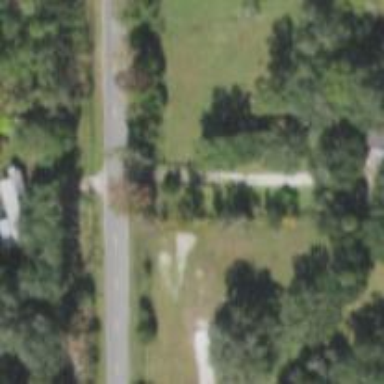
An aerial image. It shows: Driveway.